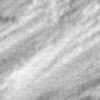
Label: change